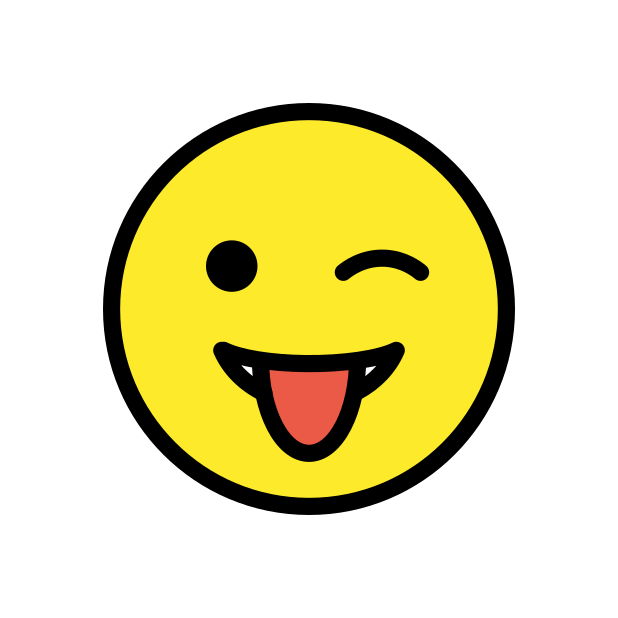
Emoji: 😜
Name: face with stuck-out tongue and winking eye
Unicode: 0x1f61c